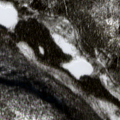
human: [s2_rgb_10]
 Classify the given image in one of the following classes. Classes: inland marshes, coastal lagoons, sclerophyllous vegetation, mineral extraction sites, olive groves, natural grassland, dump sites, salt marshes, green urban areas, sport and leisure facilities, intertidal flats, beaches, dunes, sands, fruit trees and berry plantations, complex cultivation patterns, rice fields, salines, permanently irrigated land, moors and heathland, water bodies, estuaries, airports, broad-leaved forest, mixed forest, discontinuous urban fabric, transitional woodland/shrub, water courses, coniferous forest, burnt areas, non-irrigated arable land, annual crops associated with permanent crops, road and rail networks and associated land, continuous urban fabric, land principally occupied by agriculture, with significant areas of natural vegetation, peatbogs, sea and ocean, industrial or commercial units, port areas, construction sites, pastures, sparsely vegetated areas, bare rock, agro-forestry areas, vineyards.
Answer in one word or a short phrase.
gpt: coniferous forest, transitional woodland/shrub